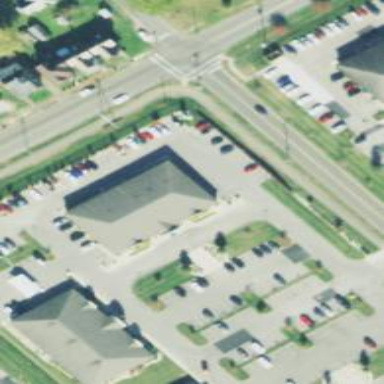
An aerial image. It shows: Parking area with surface.